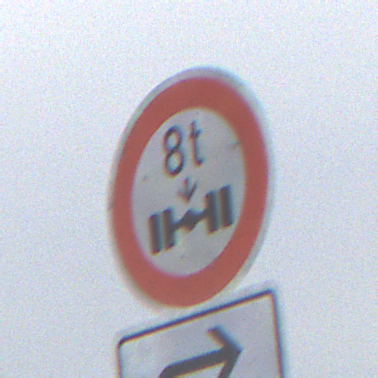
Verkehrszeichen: TatsaechlicheAchslast
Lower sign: RichtungsangabeDurchPfeile5
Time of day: Midday
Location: Outdoor (Nature)
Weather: PartlyCloudy
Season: NotSpecified
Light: Natural